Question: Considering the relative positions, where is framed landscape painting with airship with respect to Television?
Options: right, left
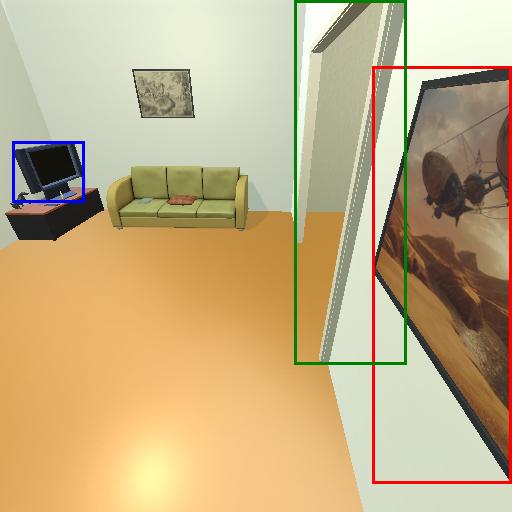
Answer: right